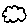
Label: cloud